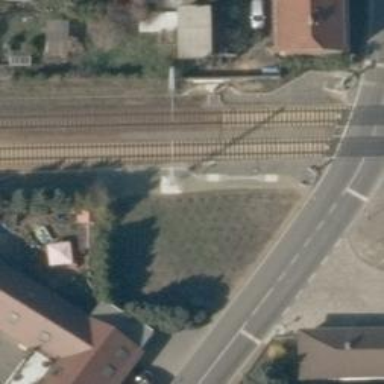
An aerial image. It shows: Railway signal.